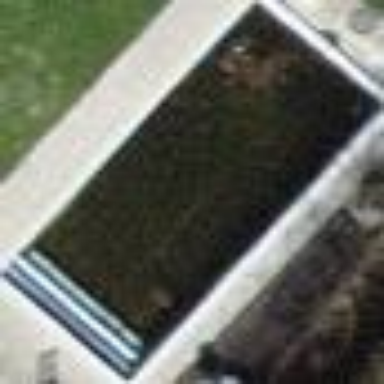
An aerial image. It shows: Inground swimming pool on leisure land.